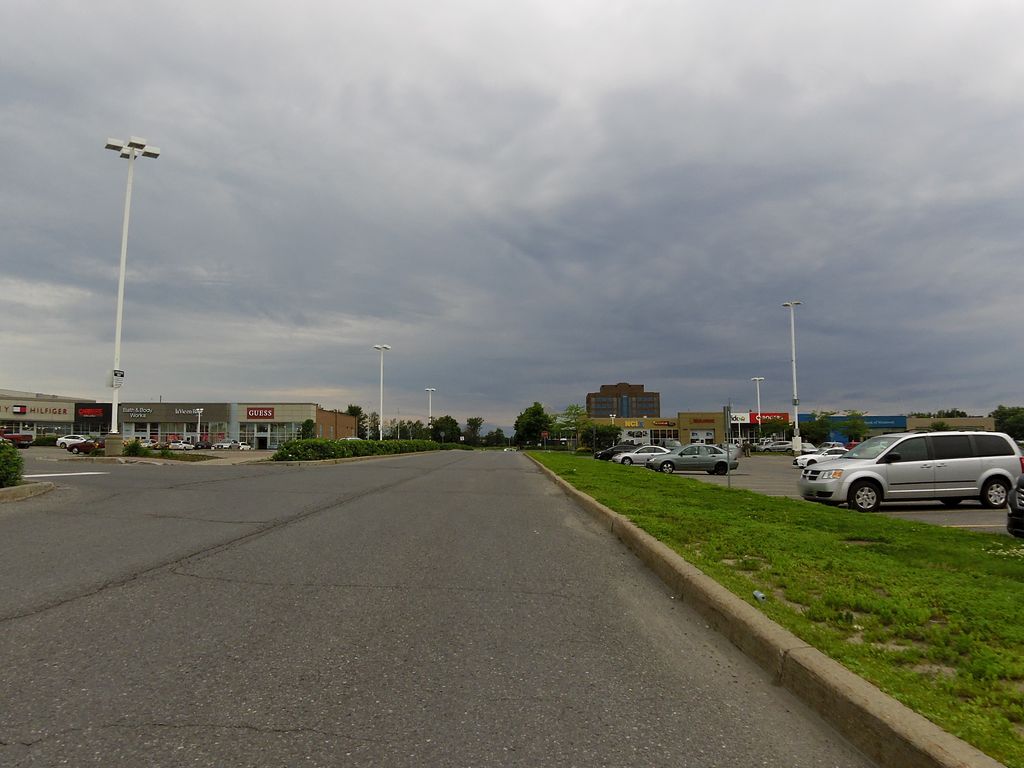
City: ottawa-gatineau